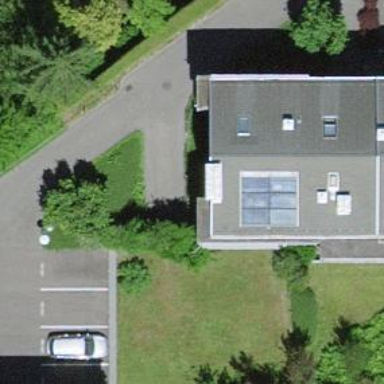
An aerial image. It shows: Parking entrance.